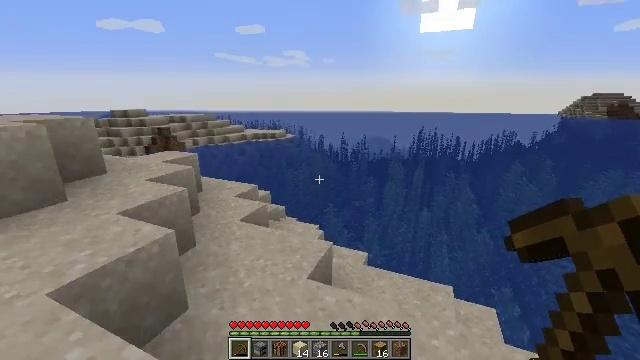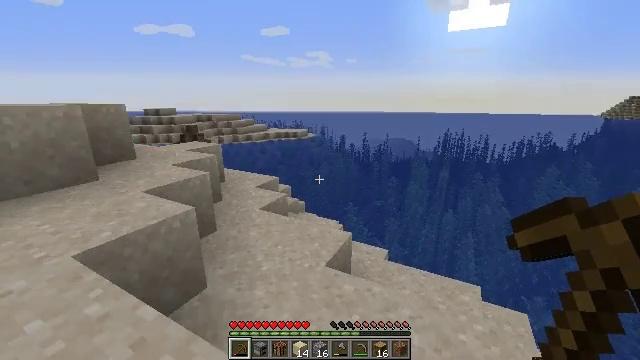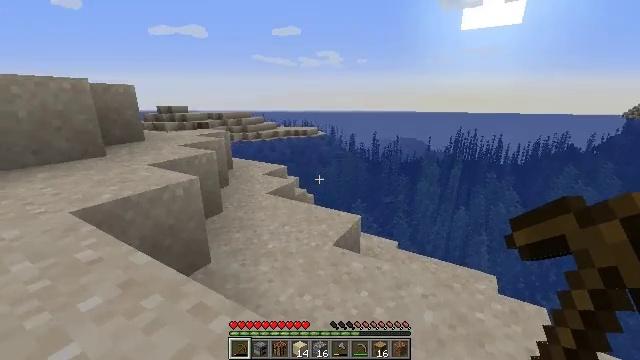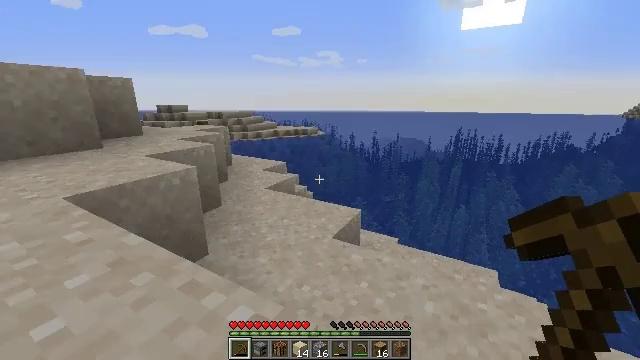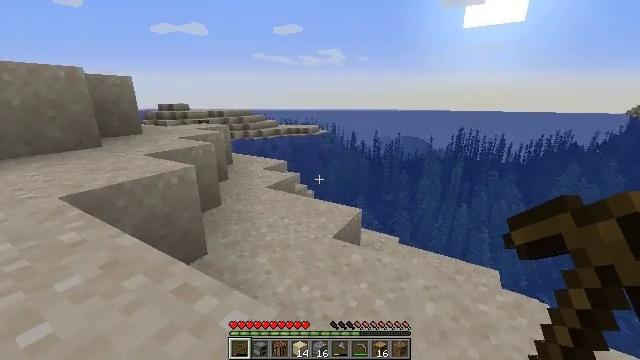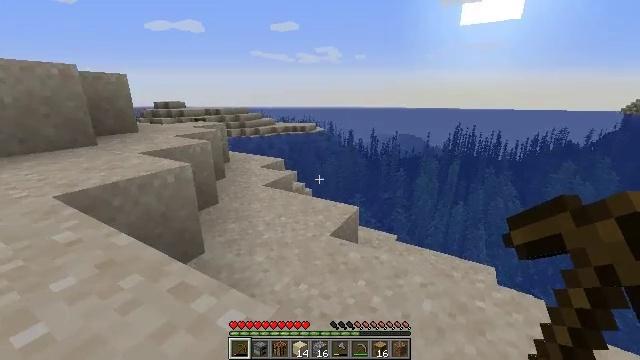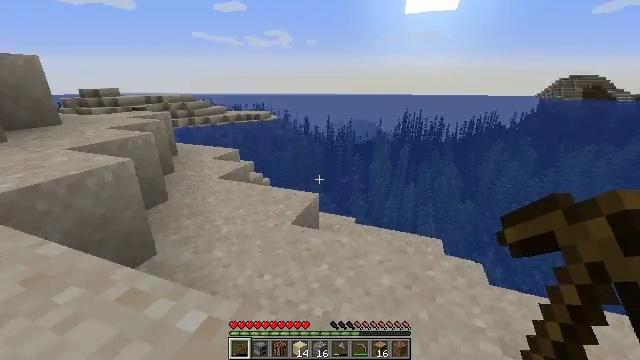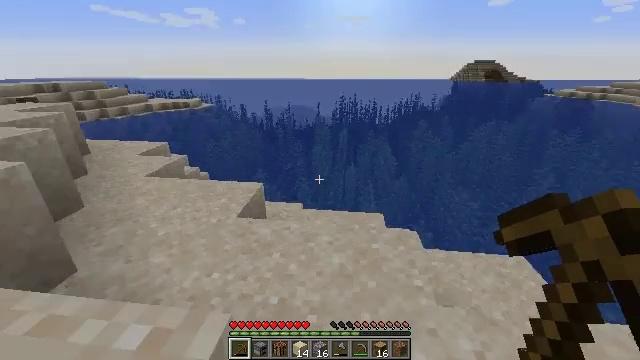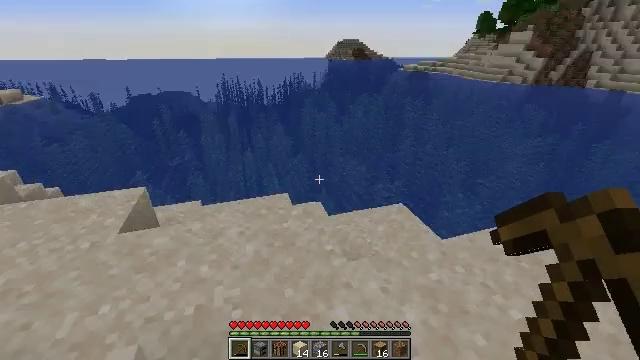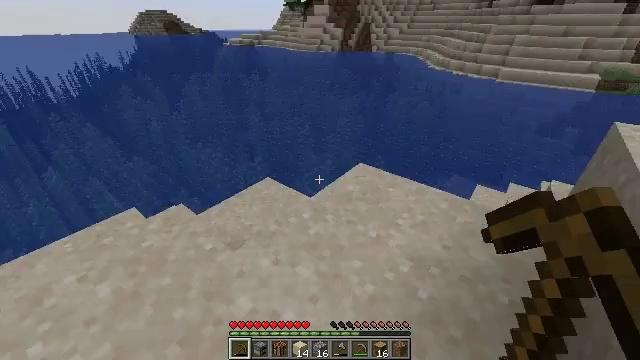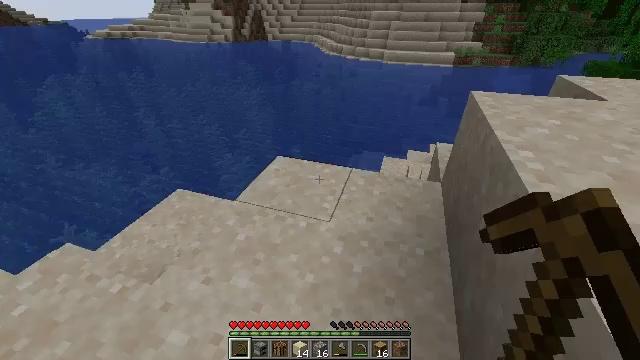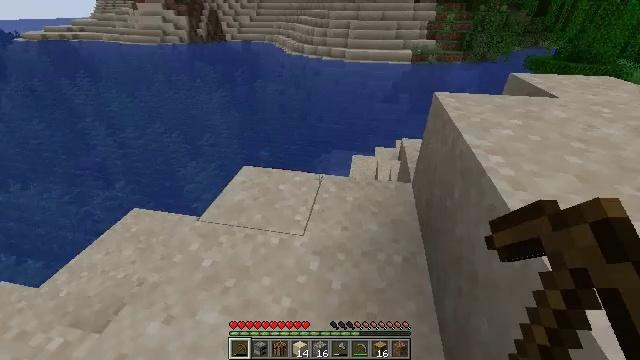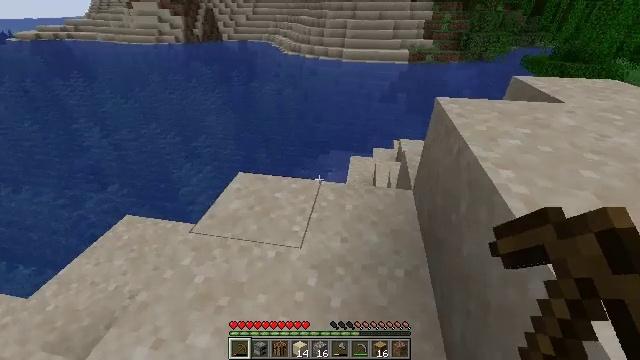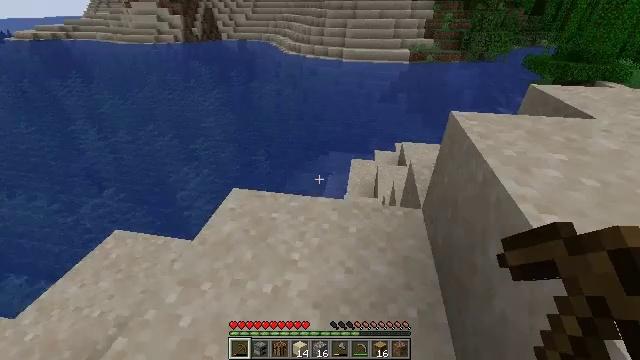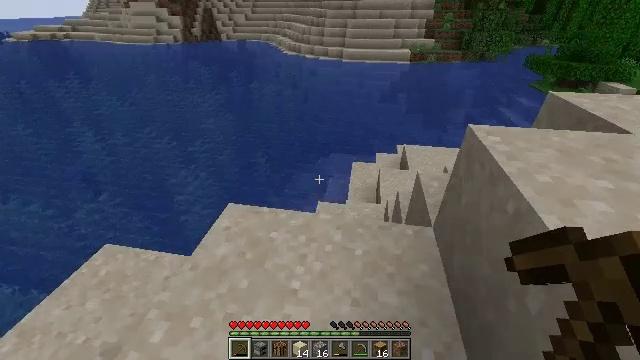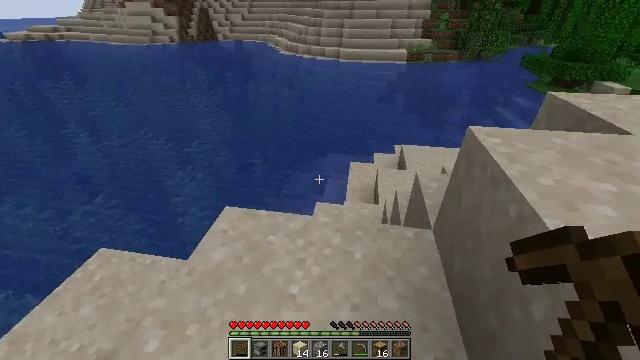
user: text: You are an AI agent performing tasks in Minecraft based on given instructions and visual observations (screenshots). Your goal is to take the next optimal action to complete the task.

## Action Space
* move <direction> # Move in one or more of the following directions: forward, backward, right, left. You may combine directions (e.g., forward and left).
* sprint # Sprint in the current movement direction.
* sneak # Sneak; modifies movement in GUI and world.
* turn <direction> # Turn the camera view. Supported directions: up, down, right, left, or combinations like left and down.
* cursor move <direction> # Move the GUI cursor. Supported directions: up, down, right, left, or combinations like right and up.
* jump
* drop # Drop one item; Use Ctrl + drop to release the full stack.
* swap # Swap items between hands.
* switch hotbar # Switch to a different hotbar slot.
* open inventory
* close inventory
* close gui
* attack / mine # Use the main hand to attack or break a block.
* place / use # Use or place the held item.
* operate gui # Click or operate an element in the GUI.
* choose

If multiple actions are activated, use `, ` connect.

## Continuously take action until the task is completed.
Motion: motion action
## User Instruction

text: Mine the kelp to collect it for resources.
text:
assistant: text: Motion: turn left
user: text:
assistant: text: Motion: turn left
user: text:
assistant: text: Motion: no_op
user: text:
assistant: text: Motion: no_op
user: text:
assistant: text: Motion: no_op
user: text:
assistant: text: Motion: turn right and down
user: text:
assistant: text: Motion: turn right and down
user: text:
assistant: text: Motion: turn right and down
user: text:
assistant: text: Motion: turn right and down
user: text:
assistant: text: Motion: move forward, turn right and down
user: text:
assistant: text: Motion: move forward, turn right
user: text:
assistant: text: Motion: move forward
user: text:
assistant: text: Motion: move forward
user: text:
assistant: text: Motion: move forward
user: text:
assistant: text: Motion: move forward
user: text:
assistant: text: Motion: move forward, turn right and up
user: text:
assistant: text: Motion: move forward, turn right and up
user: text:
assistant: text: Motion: move forward, turn right and up
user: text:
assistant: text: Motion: move forward, turn right
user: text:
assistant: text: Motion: move forward, turn right
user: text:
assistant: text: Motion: move forward, turn right
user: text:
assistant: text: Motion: move forward, turn right
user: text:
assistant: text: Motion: move forward, turn right
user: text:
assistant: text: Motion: move forward, turn right
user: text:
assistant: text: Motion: move forward, turn right
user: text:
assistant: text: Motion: turn right
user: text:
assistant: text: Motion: turn right
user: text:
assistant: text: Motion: turn right
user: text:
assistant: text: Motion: turn right
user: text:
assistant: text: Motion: no_op